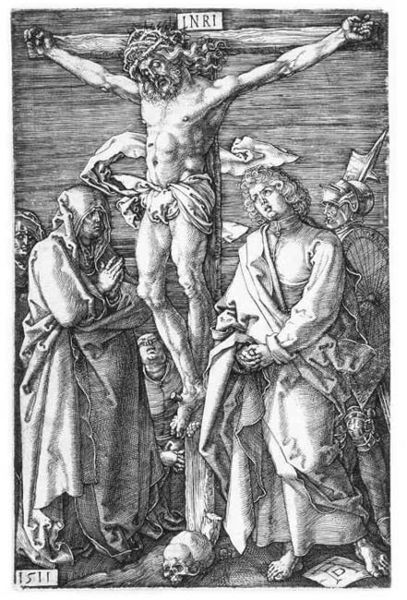
Titel: Christus am Kreuz
Künstler: Albrecht Dürer
Standort: Karlsruhe
Institution: Staatliche Kunsthalle Karlsruhe
Schlagwörter: himmel, kopf, körper, lendenschurz, mann, nackt, frauen, menschen, brust, frau, grau, holz, kleid, männer, schwarz, zeichnung, tuch, leute, versammlung, bart, johannes, schädel, stein, tod, tot, trauer, hände, signatur, wind, gewand, kutte, krone, locken, deutschland, holzschnitt, datierung, lanze, soldaten, weib, inschrift, datum, zahlen, balken, ad, nagel, nägel, striche, schild, lendentuch, kreuz, weinen, druck, monogramm, radierung, stich, knien, soldat, helm, beten, gebet, ritter, rüstung, römer, karfreitag, skelett, totenkopf, christus, jesus, jesus christus, kreuzigung, ostern, sterben, leiden, mittelalter, betende, kruzifix, speer, dürer, jünger, maria, kupferstich, sünde, totenschädel, anbetung, gekreuzigt, maria magdalena, dornenkrone, gläubige, erlöser, kronr, froschperspektive, kreuzigungsgruppe, essig, christ, albrecht, albrecht dürer, apostel, passion, seitenwunde, golgatha, inri, kalvarienberg, kreiz, freu, schristus, messias, chrsitus, gottessohn, kupferstick, sohn gottes, christkind, schädelberg, grien, drck, malchus, dornekrone, totnkopf, kupfersticj, 1511, <kreuz, +totenschädel, christkönig, heilland, erretter, jesus von nazaret, kreuz christi